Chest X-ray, PA view. Patient: 81 years old, sex M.
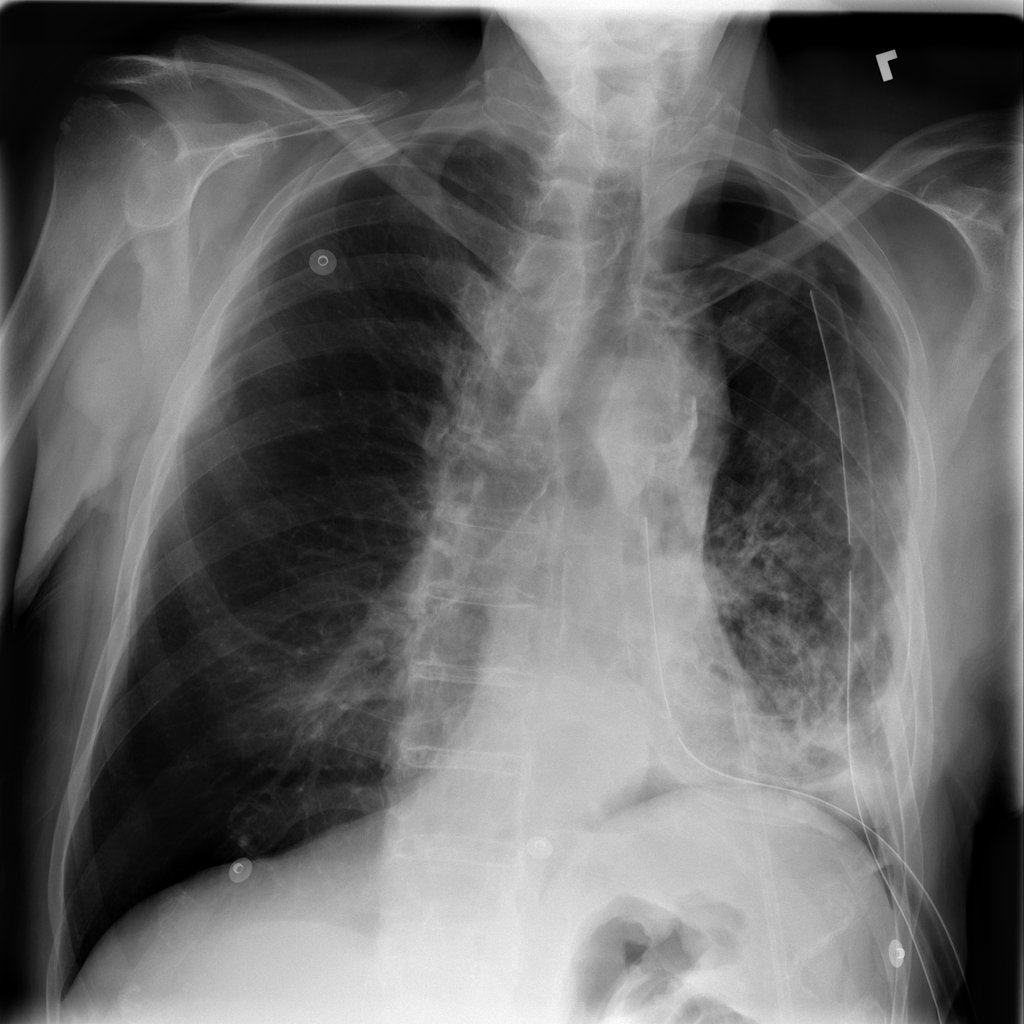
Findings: Atelectasis, Infiltration